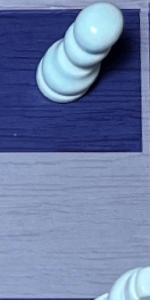
Label: Empty